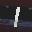
Label: 1